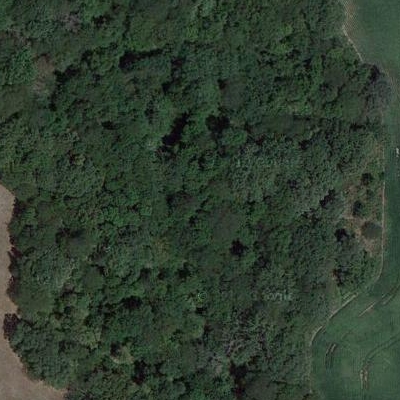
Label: Forest